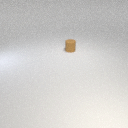
small brown rubber cylinder